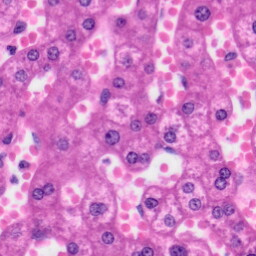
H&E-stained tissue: Liver